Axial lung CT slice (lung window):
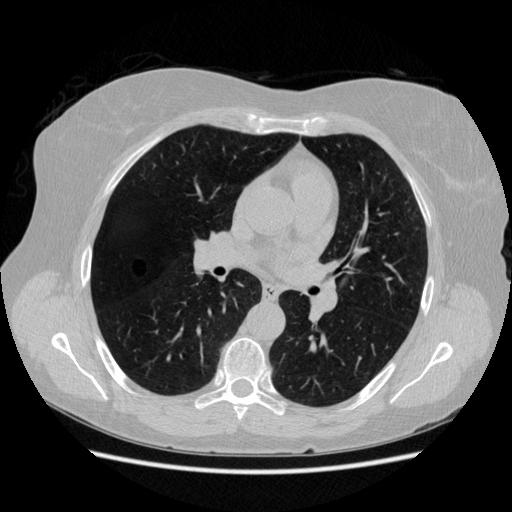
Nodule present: no